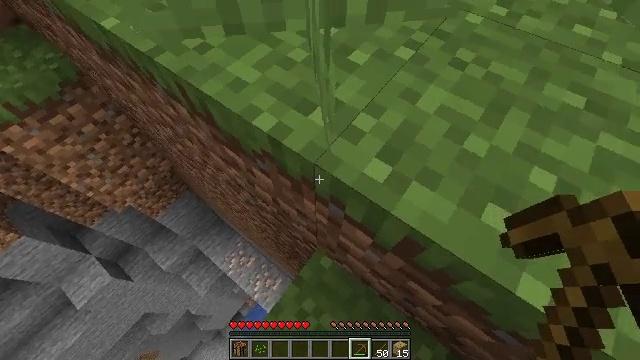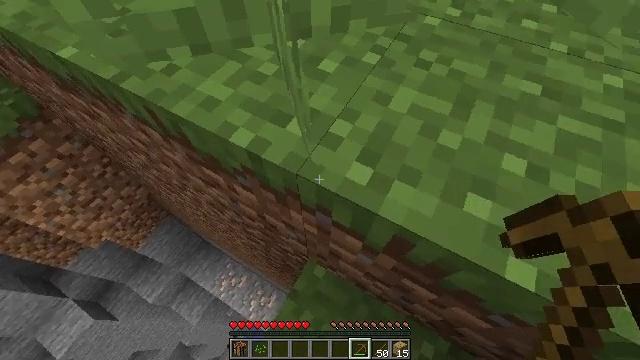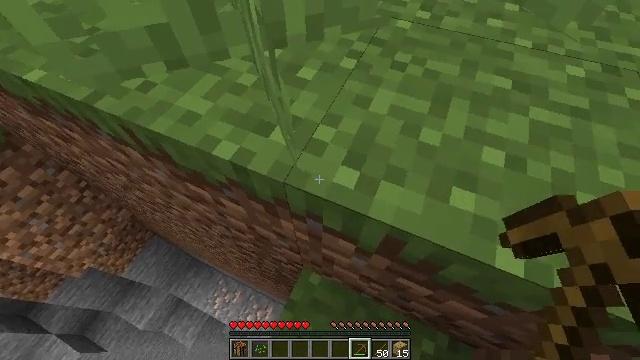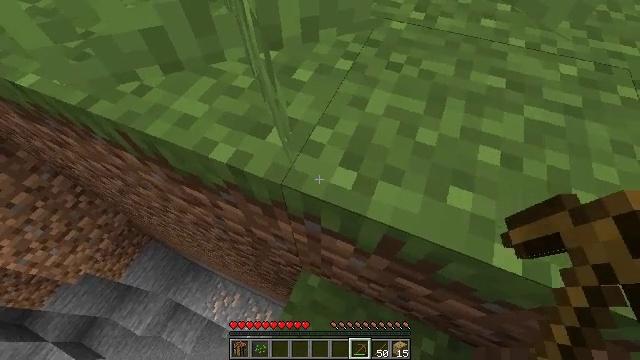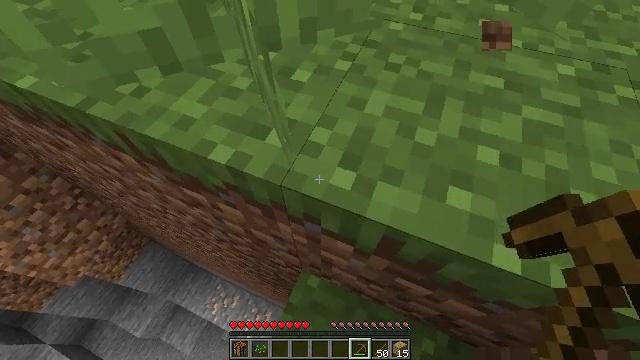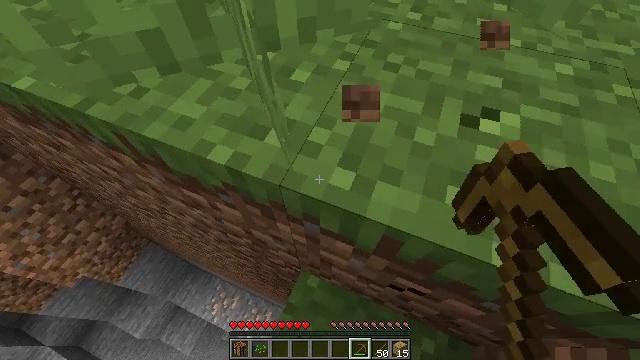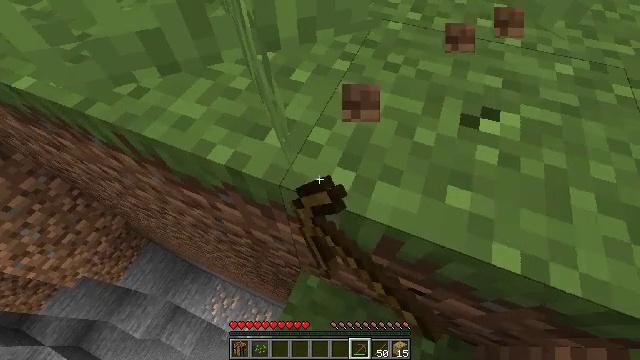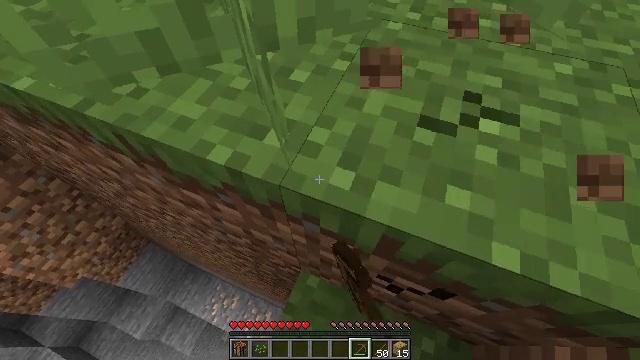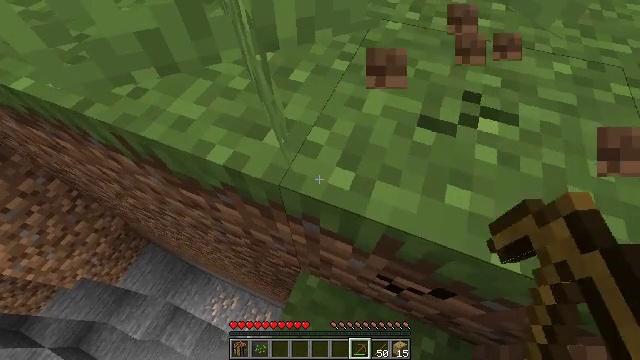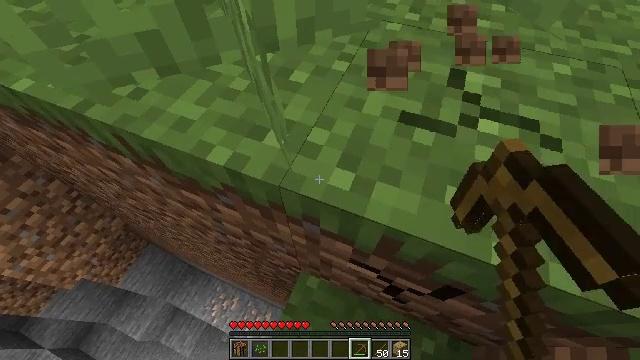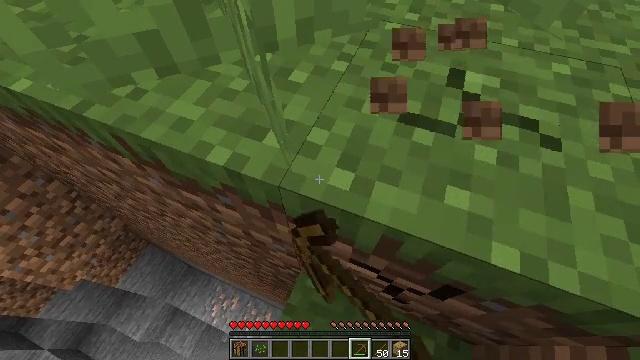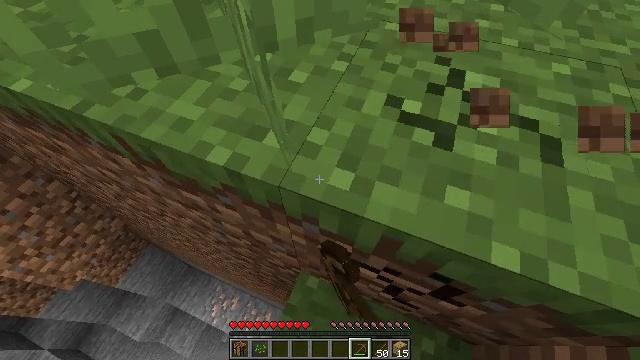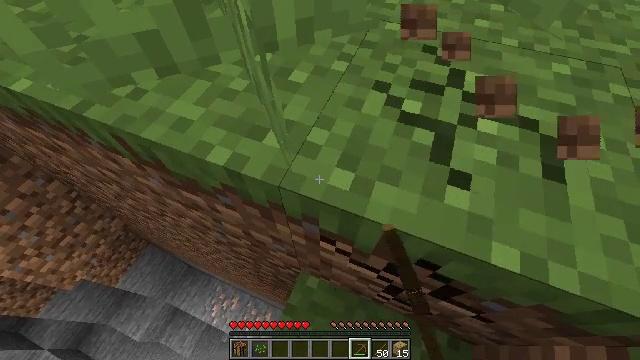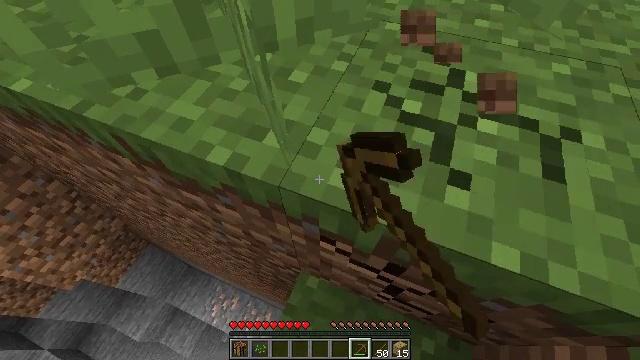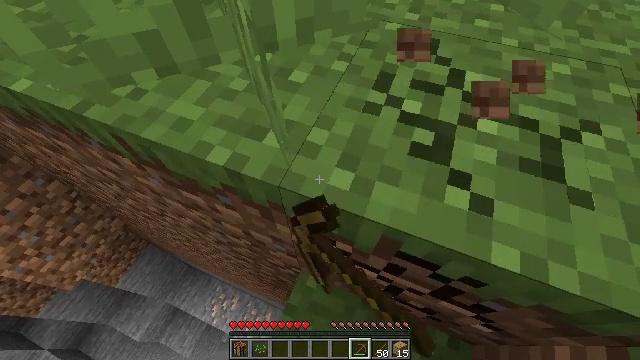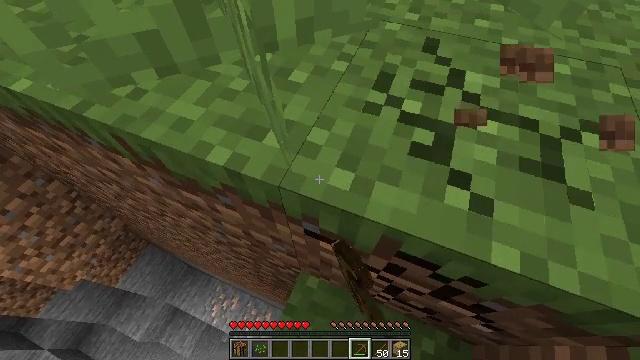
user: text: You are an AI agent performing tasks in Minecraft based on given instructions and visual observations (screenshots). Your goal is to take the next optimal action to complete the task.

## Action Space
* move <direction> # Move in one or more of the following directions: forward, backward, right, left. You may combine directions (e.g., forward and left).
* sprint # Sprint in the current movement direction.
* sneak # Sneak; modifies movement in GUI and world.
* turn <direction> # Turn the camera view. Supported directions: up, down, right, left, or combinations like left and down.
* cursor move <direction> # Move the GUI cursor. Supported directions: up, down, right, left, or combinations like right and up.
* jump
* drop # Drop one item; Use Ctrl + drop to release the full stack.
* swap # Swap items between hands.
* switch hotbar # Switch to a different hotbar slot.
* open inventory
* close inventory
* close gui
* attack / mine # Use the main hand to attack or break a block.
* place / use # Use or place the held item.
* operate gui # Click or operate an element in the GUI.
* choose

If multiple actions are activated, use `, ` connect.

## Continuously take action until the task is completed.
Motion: motion action
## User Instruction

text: Mine grass block from the ground.
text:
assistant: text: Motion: turn right and up
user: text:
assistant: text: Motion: turn right and up
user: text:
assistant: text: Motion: turn right
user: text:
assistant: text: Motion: attack / mine
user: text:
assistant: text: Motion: attack / mine
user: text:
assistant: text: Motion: attack / mine
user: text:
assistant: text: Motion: attack / mine
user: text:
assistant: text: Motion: attack / mine
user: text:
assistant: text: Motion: attack / mine
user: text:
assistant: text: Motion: attack / mine
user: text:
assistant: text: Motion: attack / mine
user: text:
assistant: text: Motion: attack / mine
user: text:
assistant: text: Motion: attack / mine
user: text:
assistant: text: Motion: attack / mine
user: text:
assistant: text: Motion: attack / mine
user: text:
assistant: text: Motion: attack / mine
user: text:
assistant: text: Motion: attack / mine
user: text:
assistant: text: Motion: attack / mine
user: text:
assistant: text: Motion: attack / mine
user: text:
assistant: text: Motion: attack / mine
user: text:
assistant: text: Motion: attack / mine
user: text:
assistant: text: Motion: attack / mine
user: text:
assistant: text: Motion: attack / mine
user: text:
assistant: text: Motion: attack / mine
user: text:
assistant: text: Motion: move forward, attack / mine
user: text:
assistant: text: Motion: attack / mine